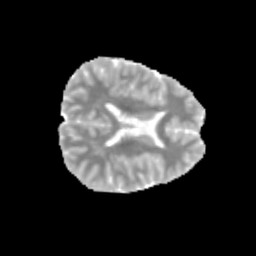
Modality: MD
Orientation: axial
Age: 11
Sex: male
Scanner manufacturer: siemens
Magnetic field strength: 3 T
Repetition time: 3.8 s
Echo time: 0.07 s